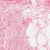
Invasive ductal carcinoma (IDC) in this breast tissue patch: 0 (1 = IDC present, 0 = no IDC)